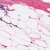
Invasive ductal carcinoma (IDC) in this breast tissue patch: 0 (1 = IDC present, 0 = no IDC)